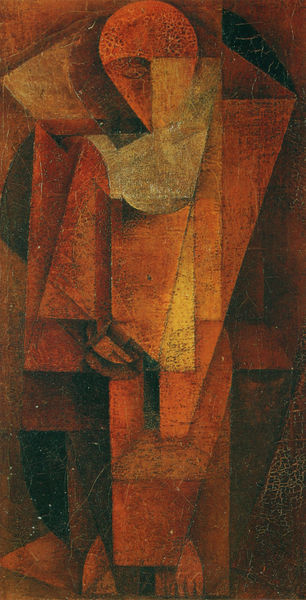
Titel: Roter Mann
Künstler: Gustav Klucis
Standort: Moskau
Institution: Tretjakow-Galerie
Schlagwörter: dunkel, fuß, gemälde, gott, hand, kopf, körper, mann, schatten, umhang, weiß, dreieck, gelb, grün, kubismus, kubistisch, ocker, braun, frau, grau, orange, schwarz, rot, beige, hochformat, malerei, bart, arm, arme, augen, gesicht, mensch, stehen, taube, bild, hände, portrait, kirche, rauch, auge, figur, gewand, stehend, drei, person, schulter, oval, bein, füße, ecke, düster, abstrakt, fläche, flächen, modern, farbe, formen, vergilbt, linien, aufrecht, umriss, gestalt, rechtecke, futurismus, eckig, kreuz, rechteck, form, arzt, kunst, quadrate, geometrisch, bürste, jesus, picasso, warme farben, rechteckig, mönch, dreiecke, kanten, geometrie, viereck, kuben, ägypter, teilung, rottöne, rostbraun, geteilt, braque, gewandt, trapez, pablo, blickwinkel, abstrak, zerstückelung, pablo picasso, zerteilt, mundschutz, grundformen, vielseitig, fl#äche